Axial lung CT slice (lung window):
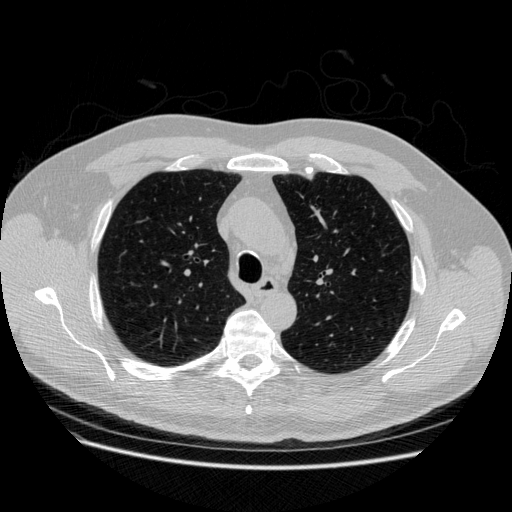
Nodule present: no